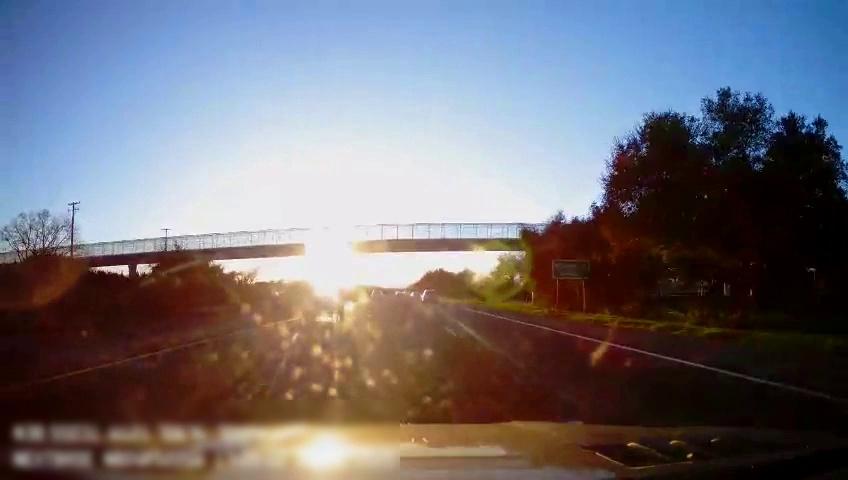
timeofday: Day
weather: Sunny
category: Drivable Space
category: Vehicles | SUV
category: Vehicles | SUV
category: Vehicles | SUV
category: Lanes | Alternate Lane
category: Lanes | Current Lane
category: Lanes | Current Lane
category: Lanes | Alternate Lane
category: Traffic | Signs